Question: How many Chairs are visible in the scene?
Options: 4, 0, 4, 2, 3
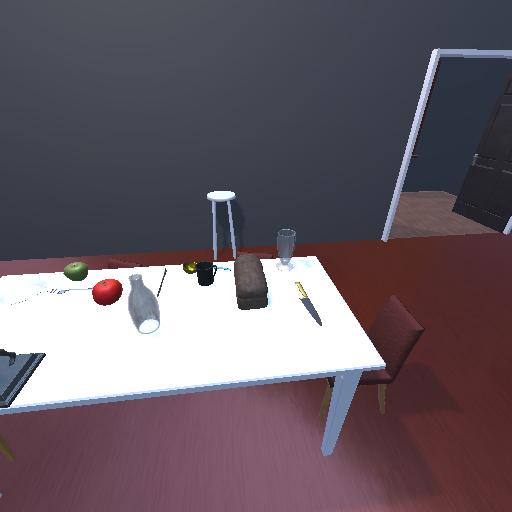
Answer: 4